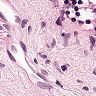
Metastatic tissue present: no